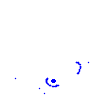
Particle: pion